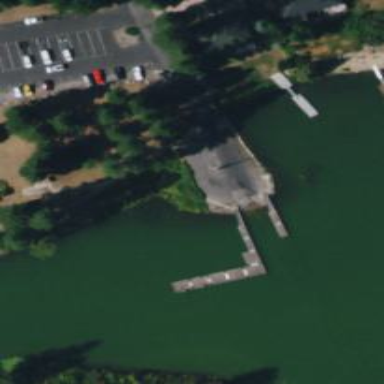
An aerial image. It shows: Pier with mooring facilities.